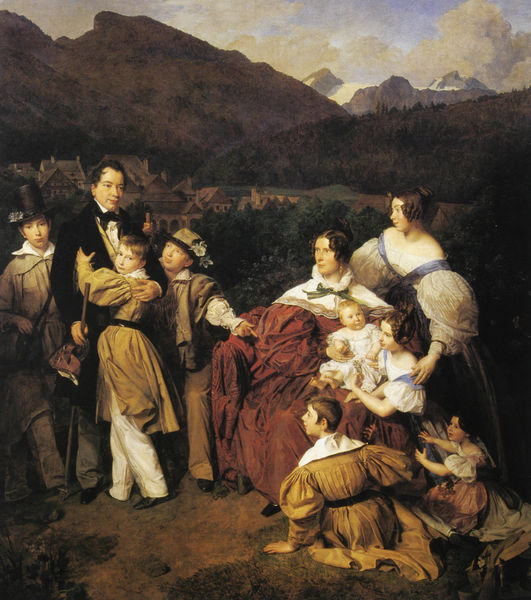
Titel: Bildnis des Notars Dr. Josef August Eltz (1788-1860) mit seiner Gattin Caroline (geb. Schaumburg) und seinen acht Kindern in Ischl
Künstler: Ferdinand Georg Waldmüller
Standort: Wien
Institution: Österreichische Galerie im Belvedere
Schlagwörter: baum, berg, blau, felsen, gemälde, gruppe, himmel, mann, schatten, weiß, wolken, bäume, frauen, gelb, grün, landschaft, menschen, mädchen, ocker, sitzen, stadt, blume, braun, damen, frau, frisur, grau, haar, hut, hüte, kleid, kleider, licht, männer, orange, schwarz, dame, gras, gürtel, haus, rot, schirm, schnee, weg, wiese, wolke, beige, leute, malerei, rock, schleife, zylinder, alt, anzug, gesichter, hose, jung, falten, kleidung, mensch, stehen, ärmel, gruppenporträt, herr, niederlande, portrait, erde, horizont, häuser, hügel, natur, gehen, boden, gewand, gold, adel, familie, kind, mutter, vater, dekolletee, puffärmel, wald, genre, kinder, stock, kindheit, taille, umarmung, schuhe, stab, hosen, jungen, berge, bergspitzen, fels, gebirge, gipfel, gletscher, dorf, violett, ausflug, baby, idylle, pause, spazieren, tafel, maler, faltenwurf, junge, ölfarbe, aufstützen, fliege, stadtansicht, umarmen, knabe, wandern, alpen, babys, idyll, porträts, selbstbildnis, leinwand, posieren, ehefrau, gruppenbild, kleinkind, biedermeier, bürgerlich, siedlung, begrüssung, wanderstab, waldmüller, töchter, schlaife, ausbick, beleuchung, familienportrait, söhne, tuche, schutz, grossfamilie, heimkehr, rückkehr, familiär, mehrfigurig, famlie, hindergrund, 17 jahrhundert, genre malerei, weggang, landsh